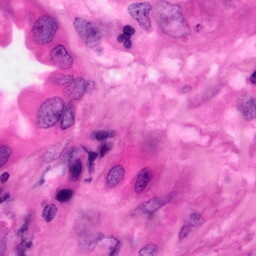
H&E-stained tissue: Pancreatic